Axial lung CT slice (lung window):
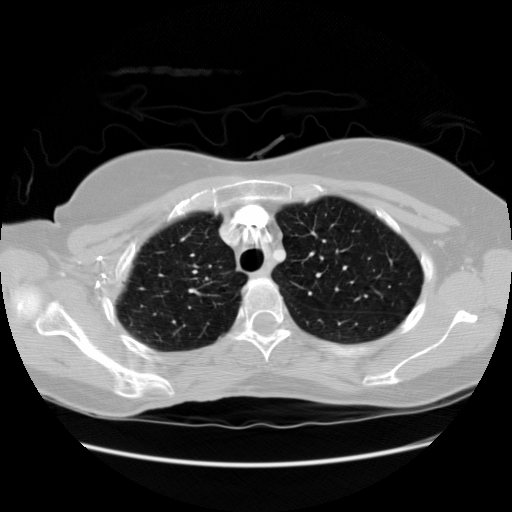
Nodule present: no